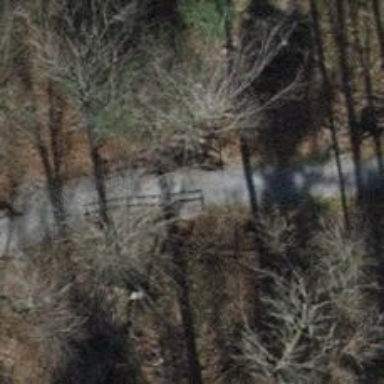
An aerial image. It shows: Concrete path on bridge.